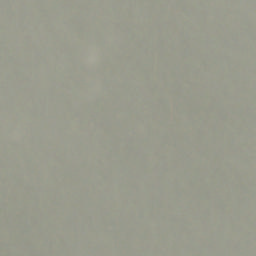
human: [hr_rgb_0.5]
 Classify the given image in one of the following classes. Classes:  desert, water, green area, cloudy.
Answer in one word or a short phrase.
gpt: cloudy